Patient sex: M
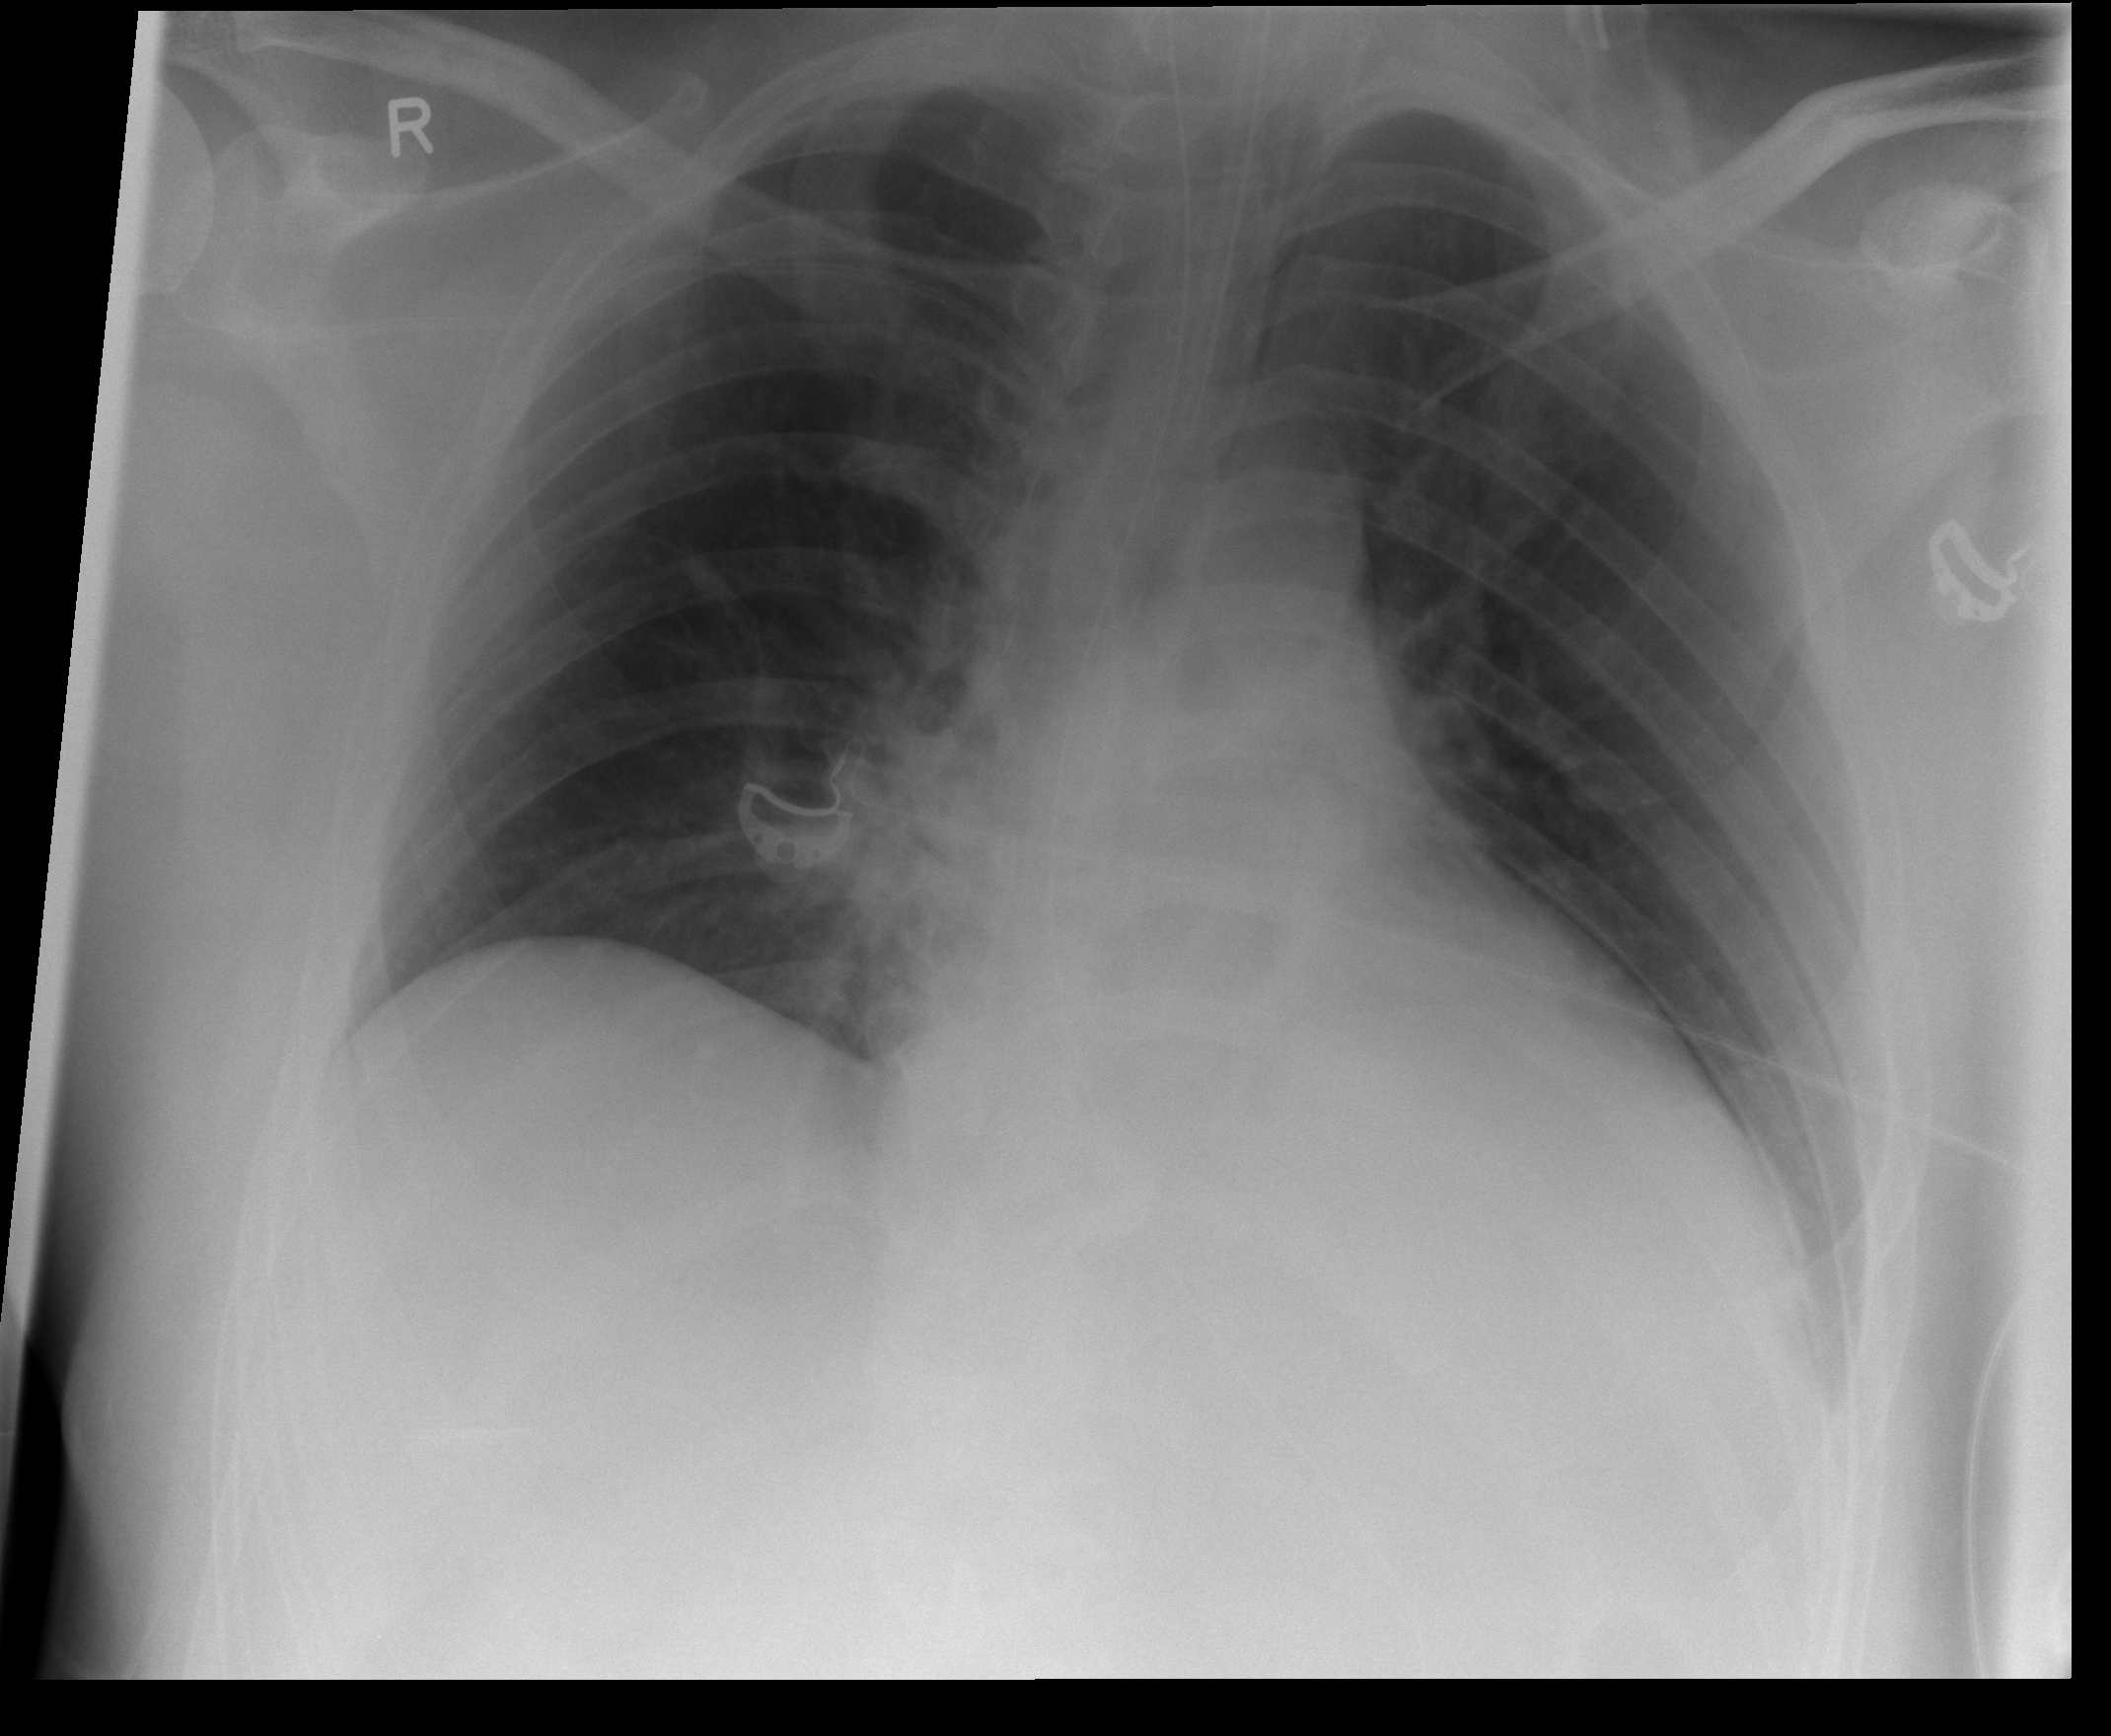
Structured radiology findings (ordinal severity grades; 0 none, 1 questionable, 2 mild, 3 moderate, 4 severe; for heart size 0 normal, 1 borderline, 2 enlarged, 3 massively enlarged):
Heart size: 2
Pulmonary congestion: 2
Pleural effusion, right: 0
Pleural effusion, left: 0
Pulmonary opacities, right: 2
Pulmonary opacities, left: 0
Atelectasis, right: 0
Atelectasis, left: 0